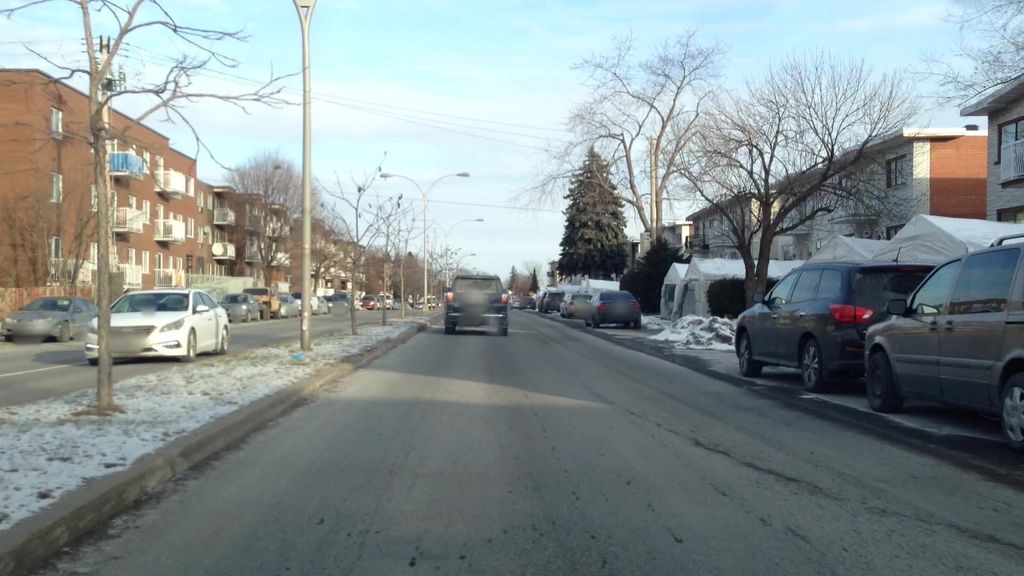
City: montreal